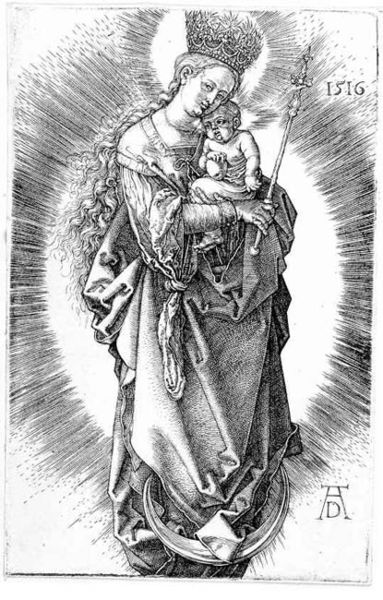
Titel: Maria mit Zepter und Sternenkrone
Künstler: Albrecht Dürer
Standort: Karlsruhe
Institution: Staatliche Kunsthalle Karlsruhe
Schlagwörter: gott, nackt, weiß, frau, grau, haar, hell, kleid, licht, schwarz, zeichnung, obst, arm, falten, knoten, signatur, kirche, gewand, haare, lange haare, mantel, kind, mutter, krone, locken, renaissance, apfel, holzschnitt, stab, datierung, grafik, graphik, baby, robe, ad, jahreszahl, leuchten, mond, kreuz, religion, strahlen, druck, halbmond, lithographie, mondsichel, schwarz-weiss, sichel, initialen, monogramm, radierung, stich, bleistift, heiligenschein, nimbus, christus, jesus, altes testament, apokalypse, erscheinung, heiliger, kin, herrscherin, königin, dürer, erleuchtung, zeichnun, heilig, maria, kupferstich, madonna, mutter gottes, insignien, zepter, szepter, säugling, gottesmutter, jesuskind, sitch, halo, madonna mit kind, königing, albrecht, albrecht dürer, mandorla, katholisch, strahlenkranz, maris, geand, aura, anno domini, heiligenkranz, himmelskönigin, protestantisch, isis, isig, 1526, 1516, akind, nmbus, 151, weltherrscherin, mutter gotts